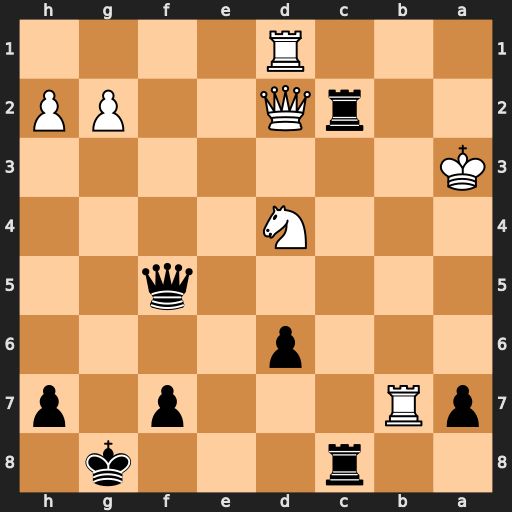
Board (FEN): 2r3k1/pR3p1p/3p4/5q2/3N4/K7/2rQ2PP/3R4
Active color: b
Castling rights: -
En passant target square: -
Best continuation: R8c3+ Qxc3 Rxc3+